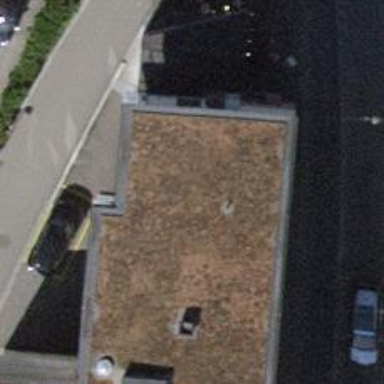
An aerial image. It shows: Cafe.